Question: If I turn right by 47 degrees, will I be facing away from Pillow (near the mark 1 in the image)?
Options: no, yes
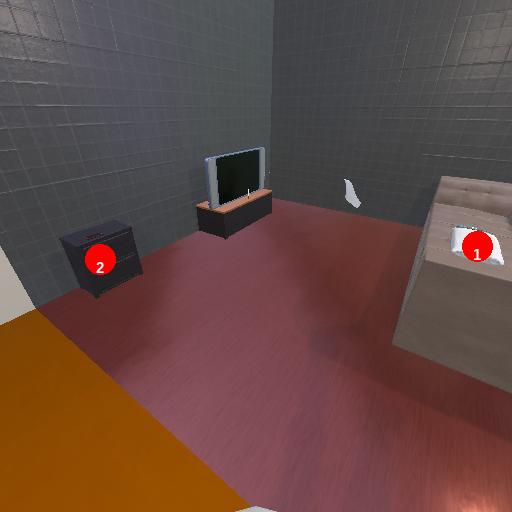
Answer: no